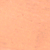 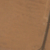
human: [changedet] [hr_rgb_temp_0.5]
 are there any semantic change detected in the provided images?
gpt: A vertical road appeared on the right.